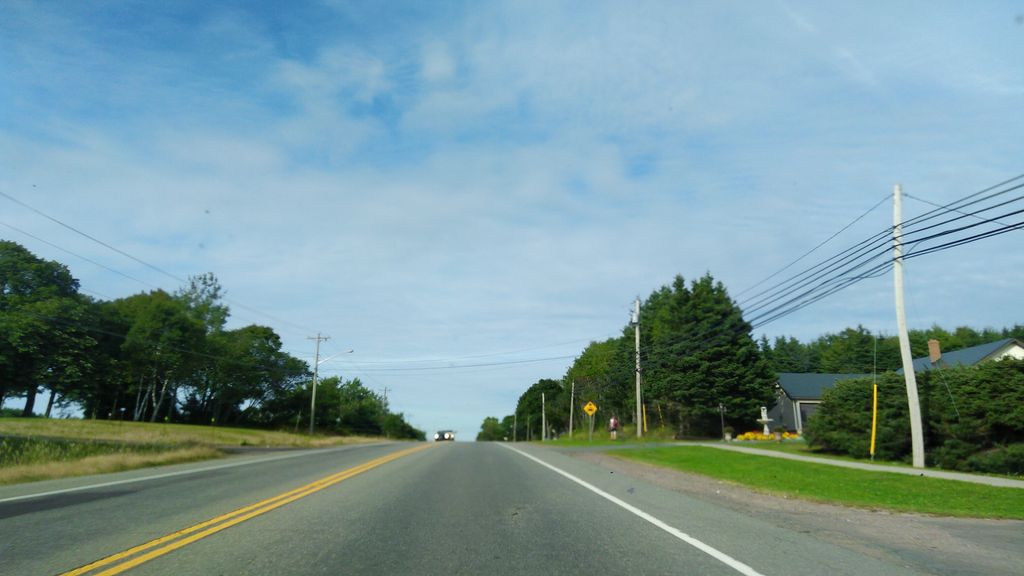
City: charlottetown